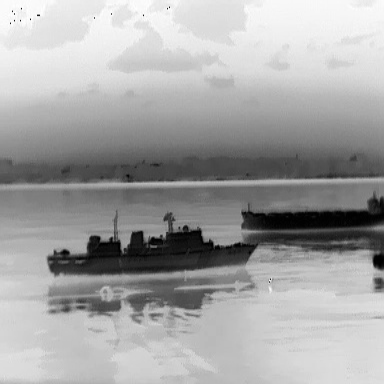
There are two objects shown in the infrared image, including a warship, and a liner.